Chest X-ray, PA view. Patient: 50 years old, sex M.
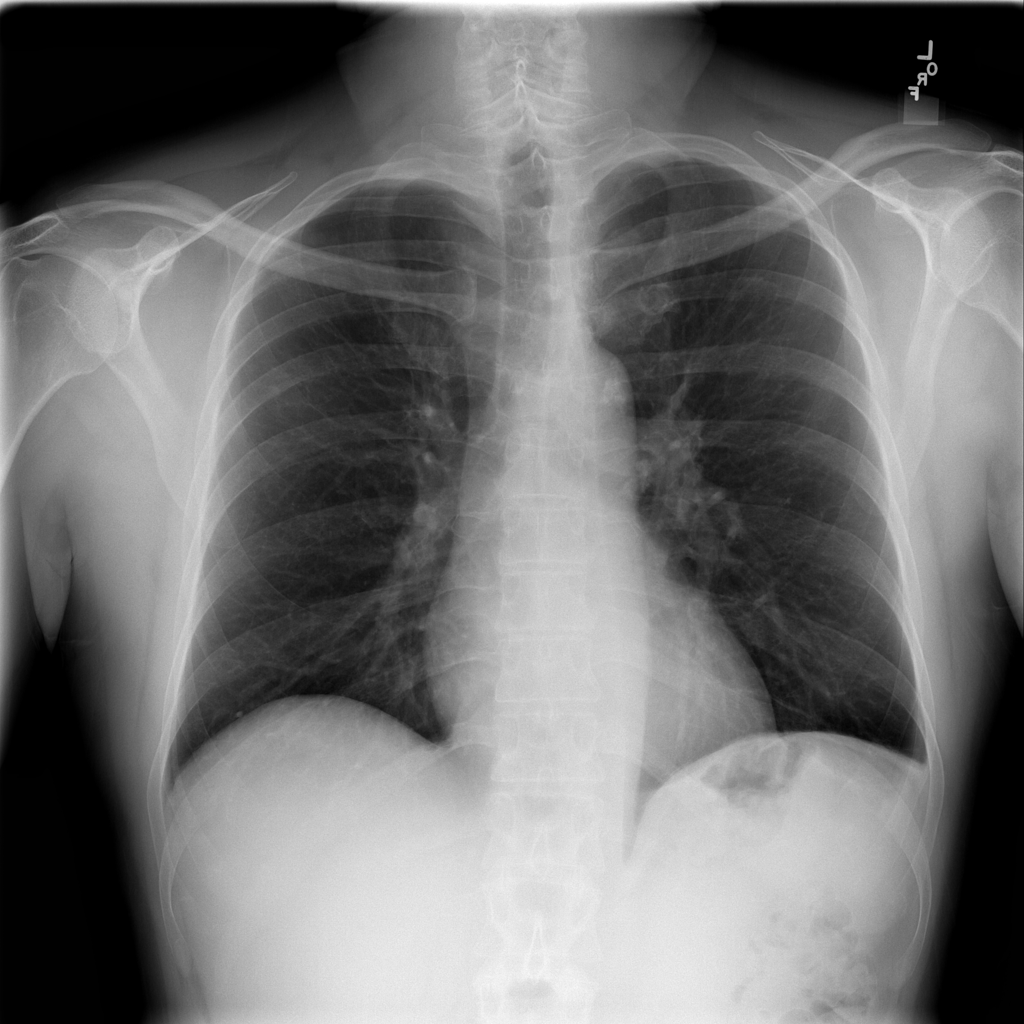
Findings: No Finding